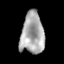
Tissue: lung
Cell type: Epithelial cells
Senescence score: 0.2132
Nuclear area (px): 949
Mean DAPI intensity: 168.967